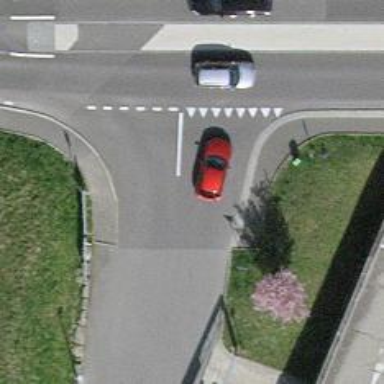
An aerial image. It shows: Marked crossing on the road.